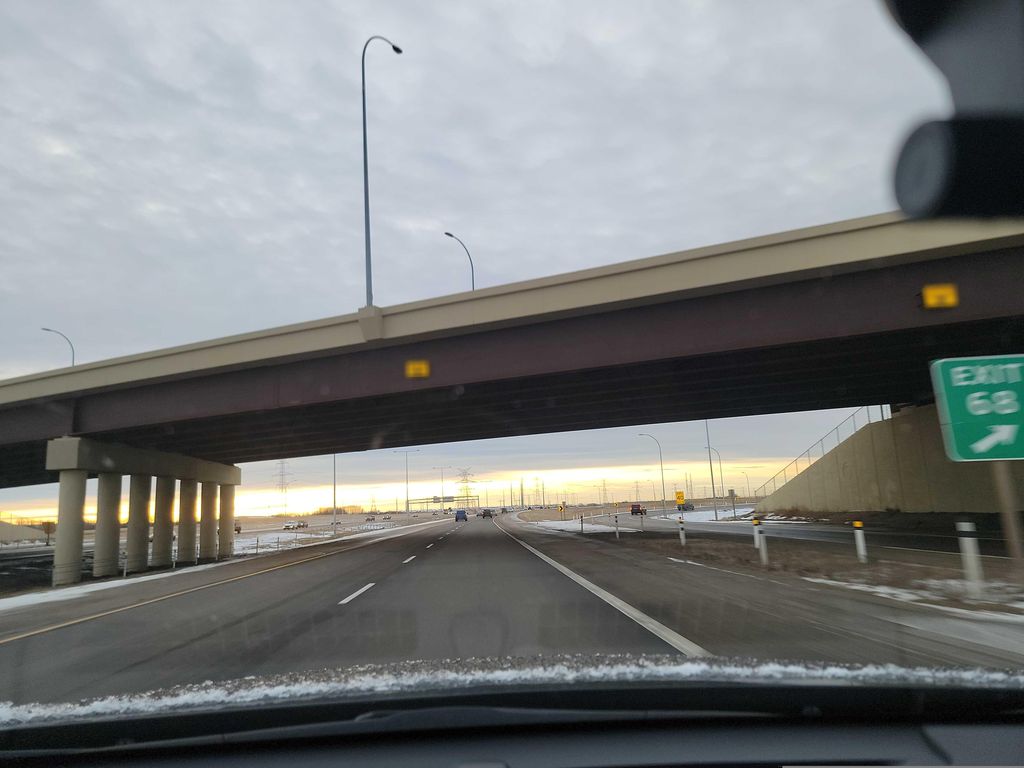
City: edmonton